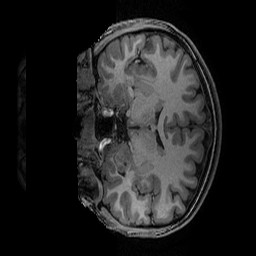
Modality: T1w
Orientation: coronal
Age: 14
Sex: female
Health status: ill
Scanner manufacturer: ge
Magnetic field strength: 3 T
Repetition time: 0.007664 s
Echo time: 0.00342 s